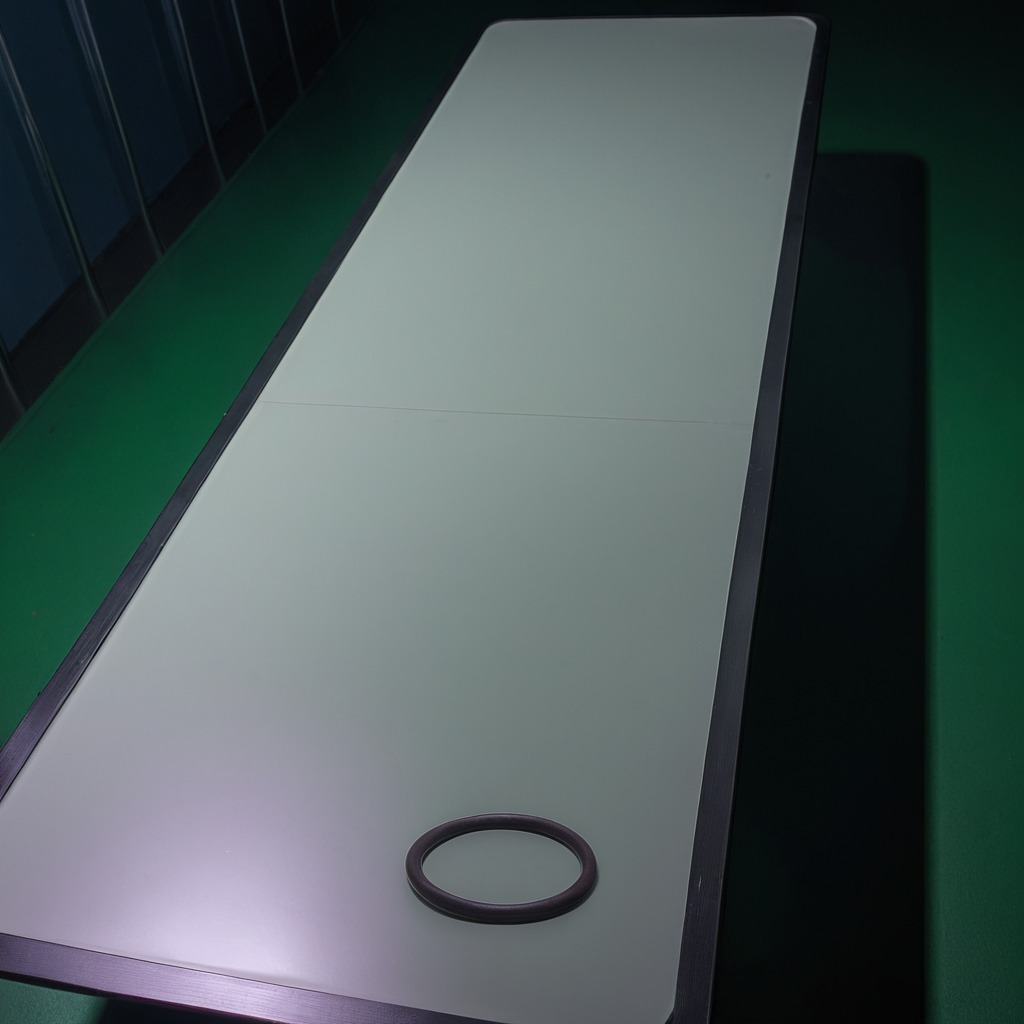
A rubber O-ring lies on a clean empty table in a railway signal maintenance room lit by harsh overhead fluorescents photorealistic surface textures crisp shadows high dynamic range